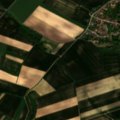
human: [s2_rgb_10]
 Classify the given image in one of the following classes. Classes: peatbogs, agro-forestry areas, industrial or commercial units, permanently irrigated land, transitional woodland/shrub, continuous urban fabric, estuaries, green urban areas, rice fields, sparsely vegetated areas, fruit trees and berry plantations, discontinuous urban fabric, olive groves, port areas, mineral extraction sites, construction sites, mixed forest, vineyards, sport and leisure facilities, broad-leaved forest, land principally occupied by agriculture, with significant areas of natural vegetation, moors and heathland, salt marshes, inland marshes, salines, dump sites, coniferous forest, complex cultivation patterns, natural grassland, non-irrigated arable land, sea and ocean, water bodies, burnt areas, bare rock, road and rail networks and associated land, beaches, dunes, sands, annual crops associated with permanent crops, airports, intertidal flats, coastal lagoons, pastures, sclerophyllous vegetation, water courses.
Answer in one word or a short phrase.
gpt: discontinuous urban fabric, non-irrigated arable land, land principally occupied by agriculture, with significant areas of natural vegetation